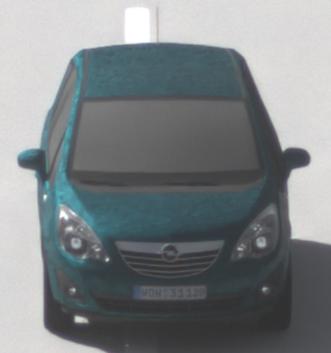
Make: Opel
Model: Meriva 1.4
Detailed model: Meriva (B)
Model produced from: 2010/05
Model produced until: 2013/11
Doors: 5
Color: blue
Road condition: dry road
Daytime: morning or afternoon
Contrast: low contrast